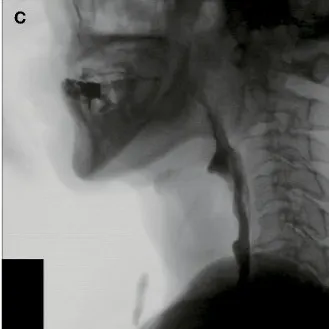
Clinical findings in case 2. (C) Postoperative VFSS.
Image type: radiology (x_ray)